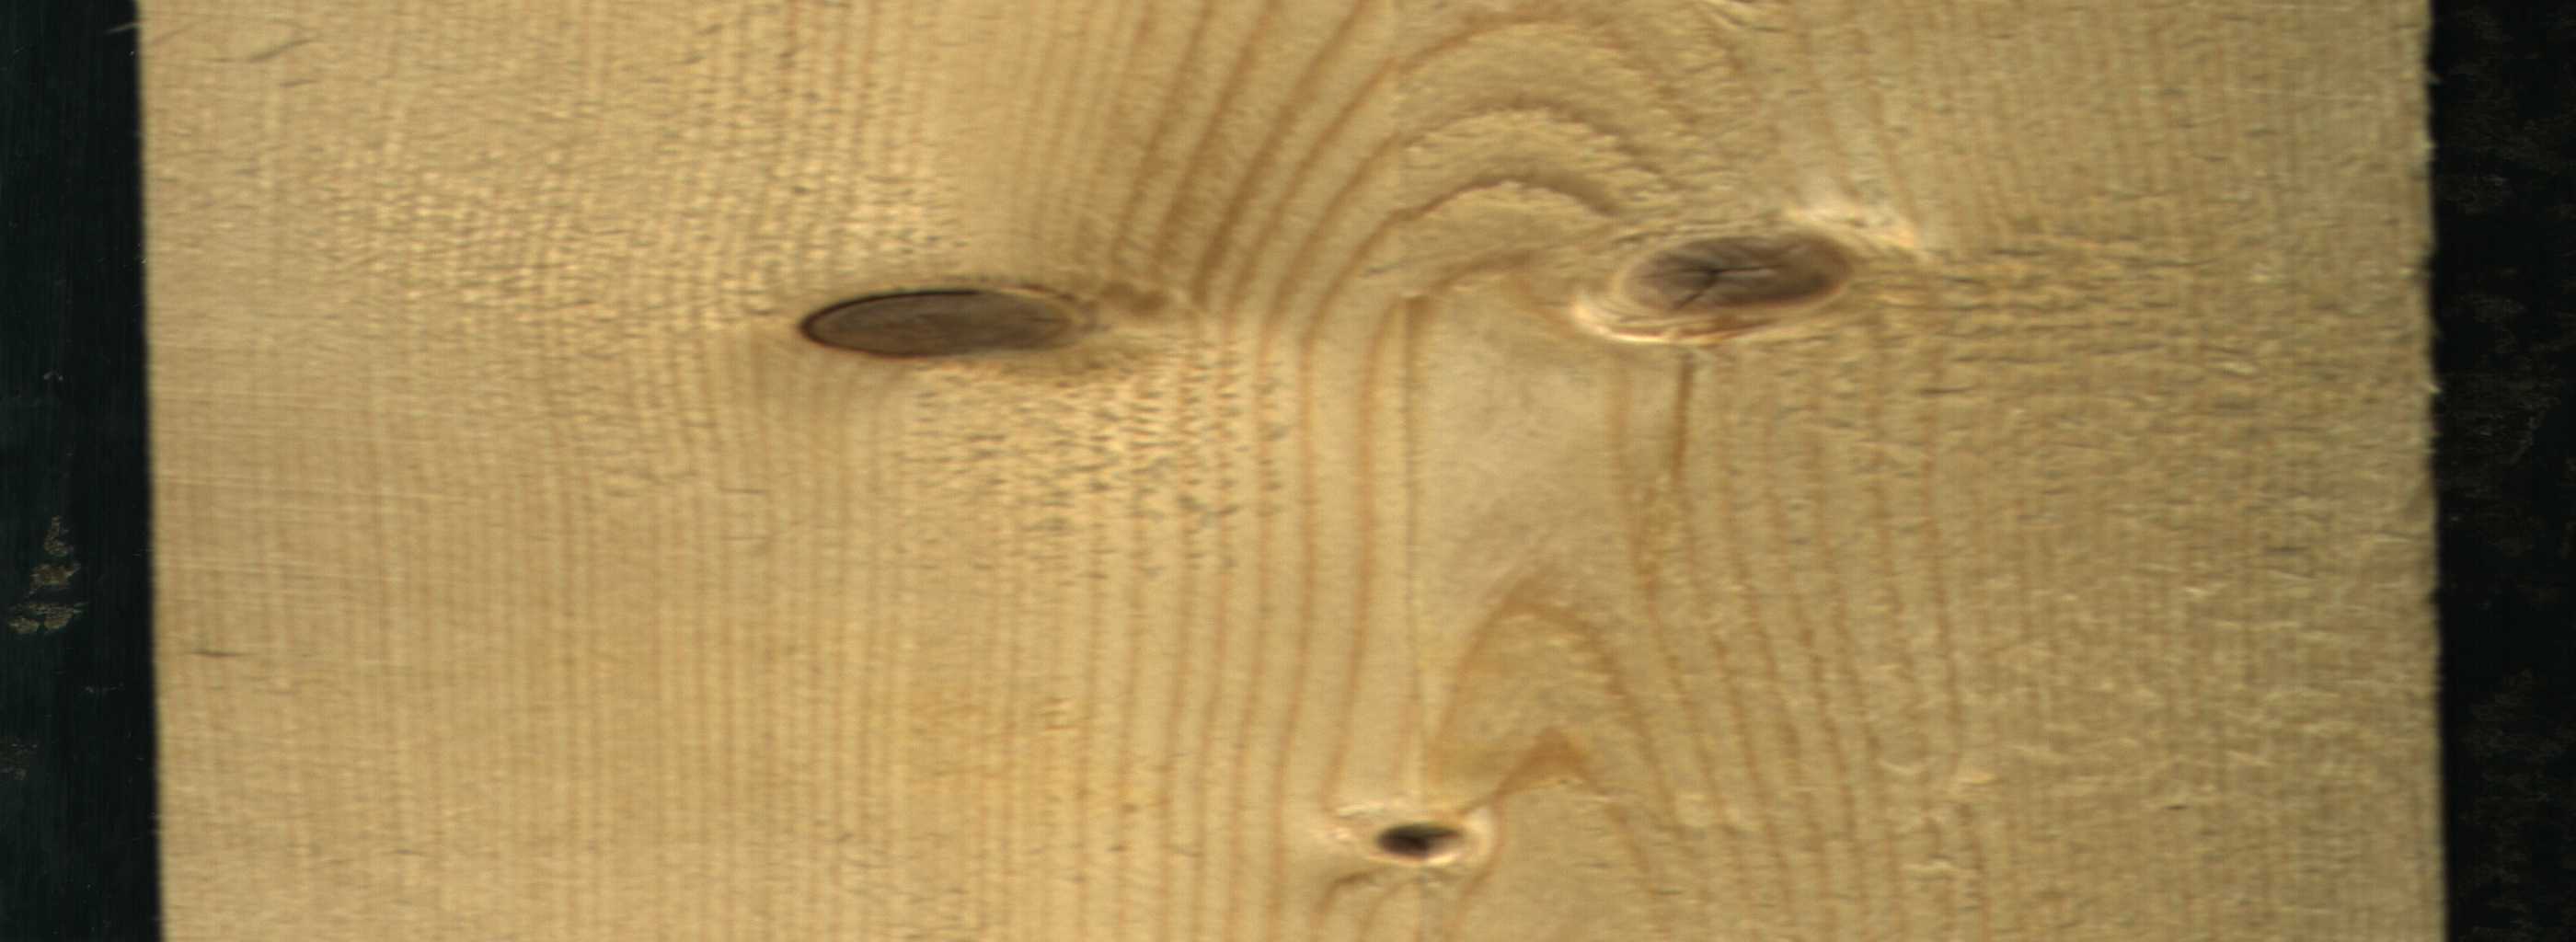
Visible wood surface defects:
Dead_Knot
Dead_Knot
Live_Knot